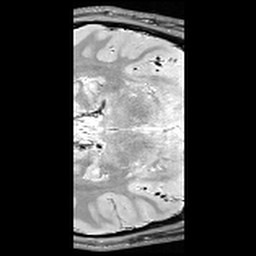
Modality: T1w
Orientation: axial
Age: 27
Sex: male
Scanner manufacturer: siemens
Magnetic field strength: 3 T
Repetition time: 6.5 s
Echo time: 0.016 s